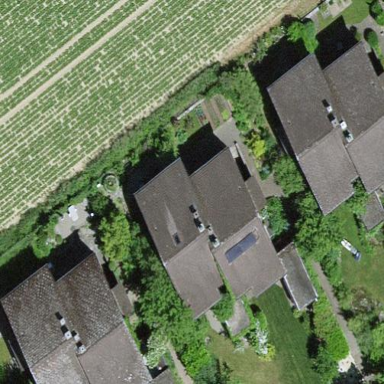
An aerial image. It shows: Terrace building.